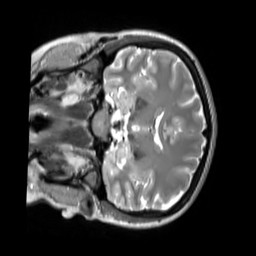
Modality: T2w
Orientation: coronal
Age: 30
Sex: female
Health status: ill
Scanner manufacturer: siemens
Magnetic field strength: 3 T
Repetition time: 2.8 s
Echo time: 0.326 s